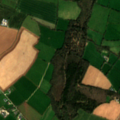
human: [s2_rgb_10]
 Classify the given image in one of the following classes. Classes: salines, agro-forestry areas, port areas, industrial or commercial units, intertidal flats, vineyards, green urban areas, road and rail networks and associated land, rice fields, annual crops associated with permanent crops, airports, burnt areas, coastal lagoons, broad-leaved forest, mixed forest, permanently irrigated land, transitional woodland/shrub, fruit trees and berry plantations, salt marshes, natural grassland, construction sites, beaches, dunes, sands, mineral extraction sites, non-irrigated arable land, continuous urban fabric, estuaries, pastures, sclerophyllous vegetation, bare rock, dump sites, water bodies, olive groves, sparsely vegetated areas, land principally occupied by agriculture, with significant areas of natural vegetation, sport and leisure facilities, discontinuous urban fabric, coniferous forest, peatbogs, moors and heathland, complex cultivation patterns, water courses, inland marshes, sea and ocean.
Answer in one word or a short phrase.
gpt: non-irrigated arable land, pastures, broad-leaved forest, mixed forest